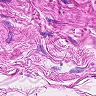
Metastatic tissue present: no